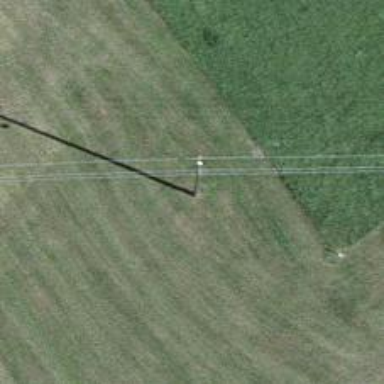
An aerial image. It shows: Utility pole in the area.